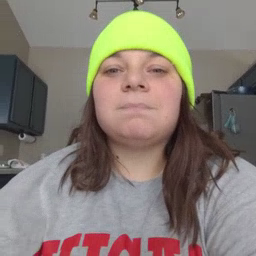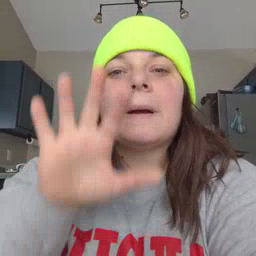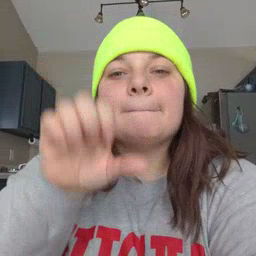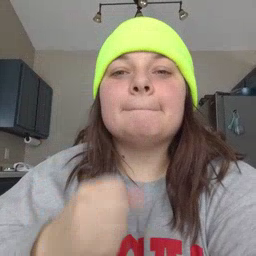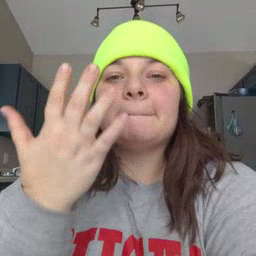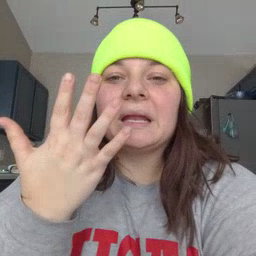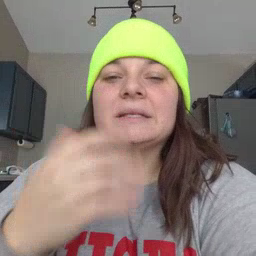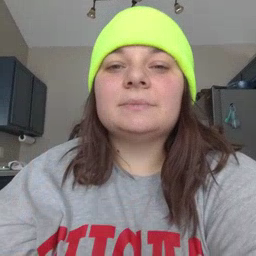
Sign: mitten